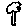
Label: tree